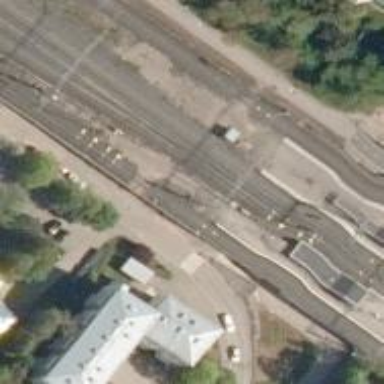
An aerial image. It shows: Level crossing along the railway with gate barrier.